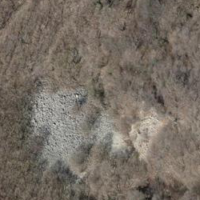
EUNIS habitat code: 44
Species observed at this site:
Neottia nidus-avis